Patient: sex F, age 56
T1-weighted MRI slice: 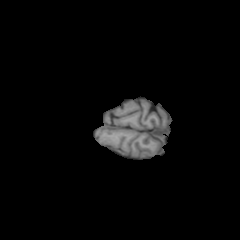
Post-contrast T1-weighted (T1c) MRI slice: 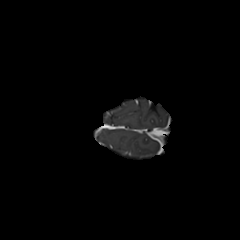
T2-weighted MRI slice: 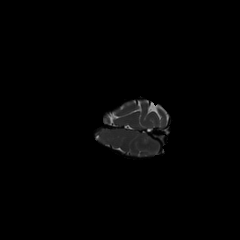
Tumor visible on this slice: no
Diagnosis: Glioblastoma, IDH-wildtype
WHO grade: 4